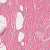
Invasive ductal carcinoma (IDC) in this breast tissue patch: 0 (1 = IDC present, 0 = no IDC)